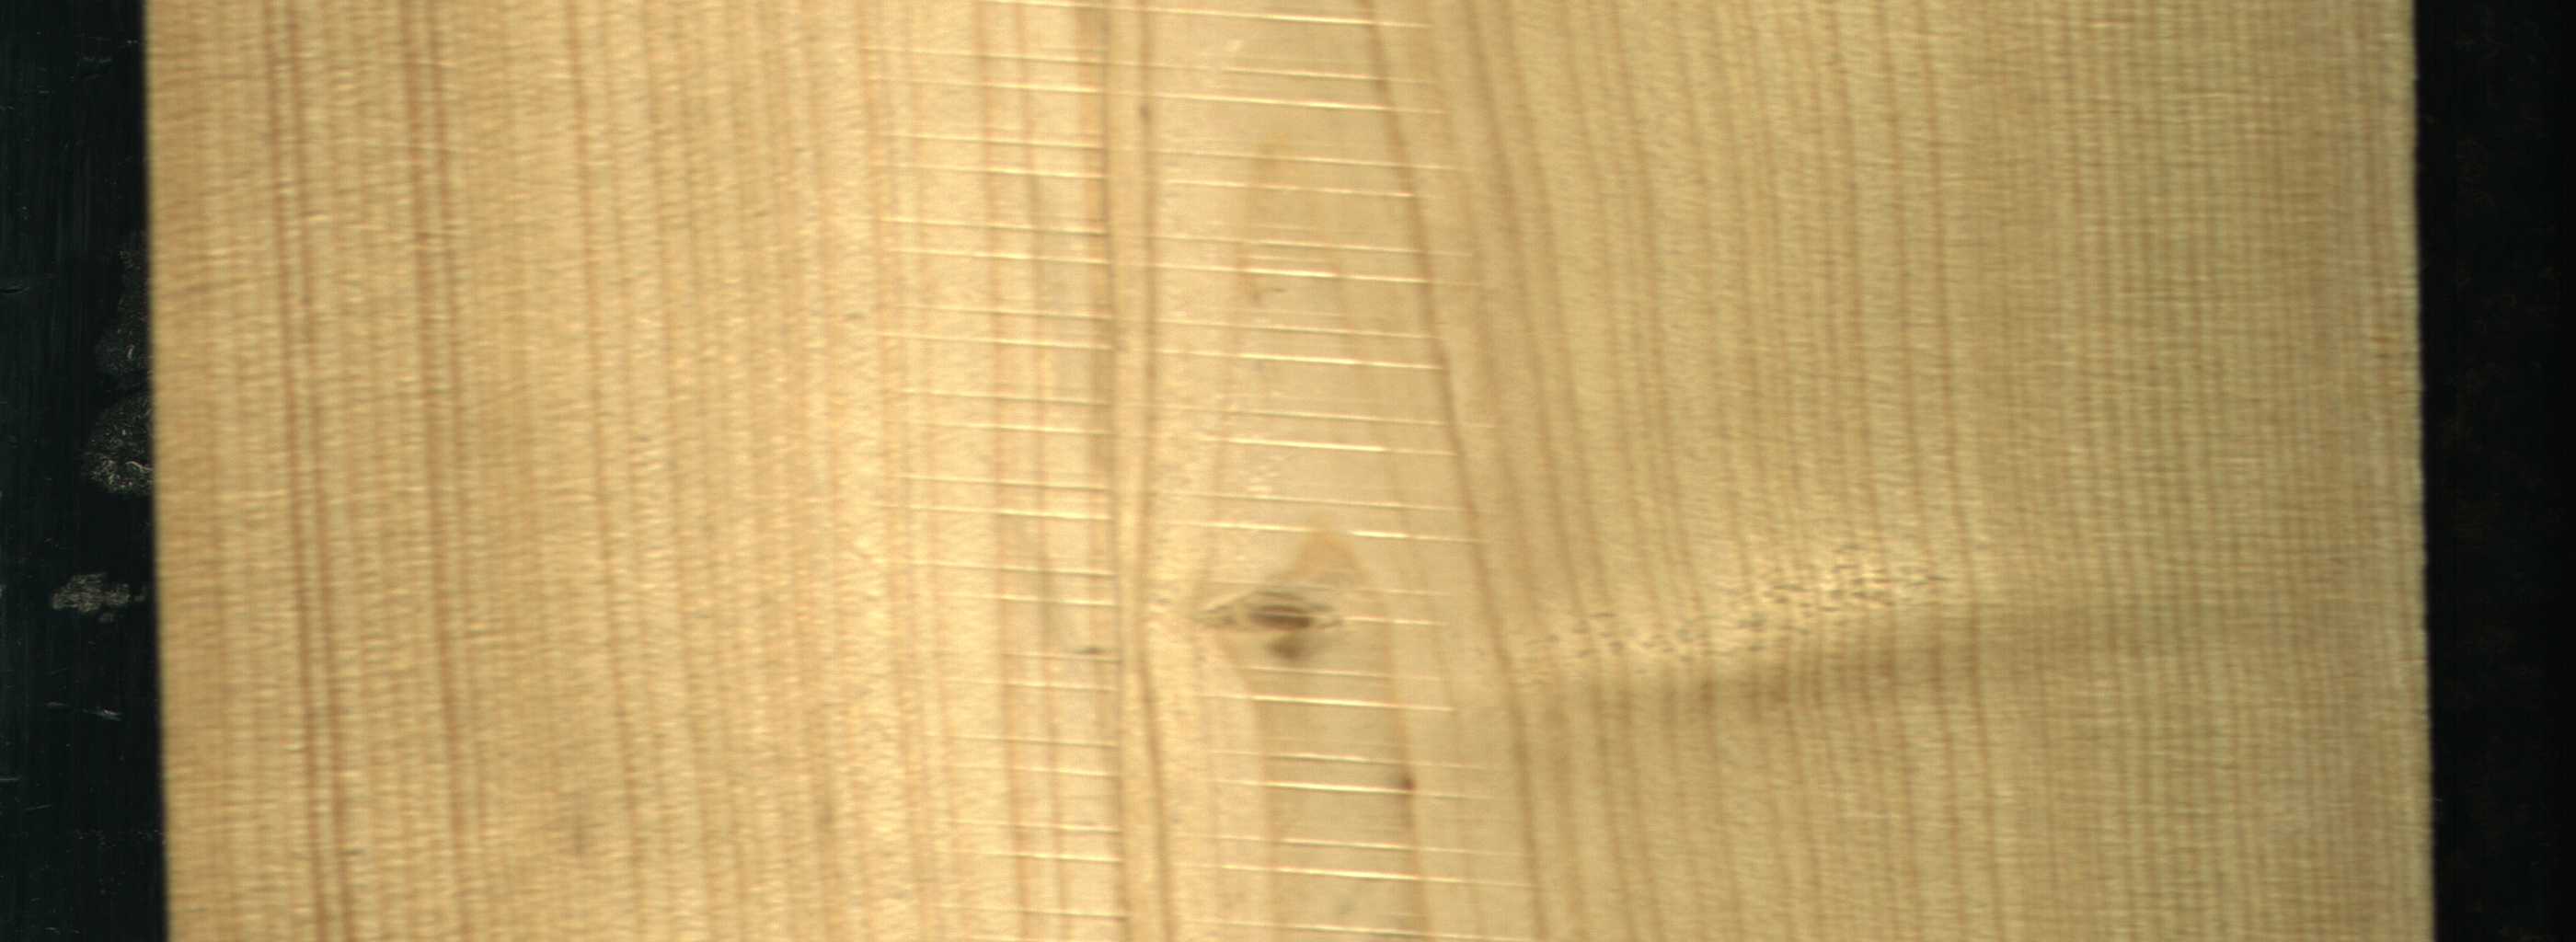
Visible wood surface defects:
Live_Knot